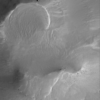
Label: not_dusty